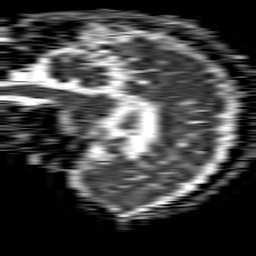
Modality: ADC
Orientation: sagittal
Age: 68
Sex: male
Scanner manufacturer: philips
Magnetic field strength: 1.5 T
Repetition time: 4.6 s
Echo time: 0.08517 s